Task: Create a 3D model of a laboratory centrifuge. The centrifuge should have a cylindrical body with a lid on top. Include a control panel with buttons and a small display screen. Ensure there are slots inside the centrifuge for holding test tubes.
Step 20:
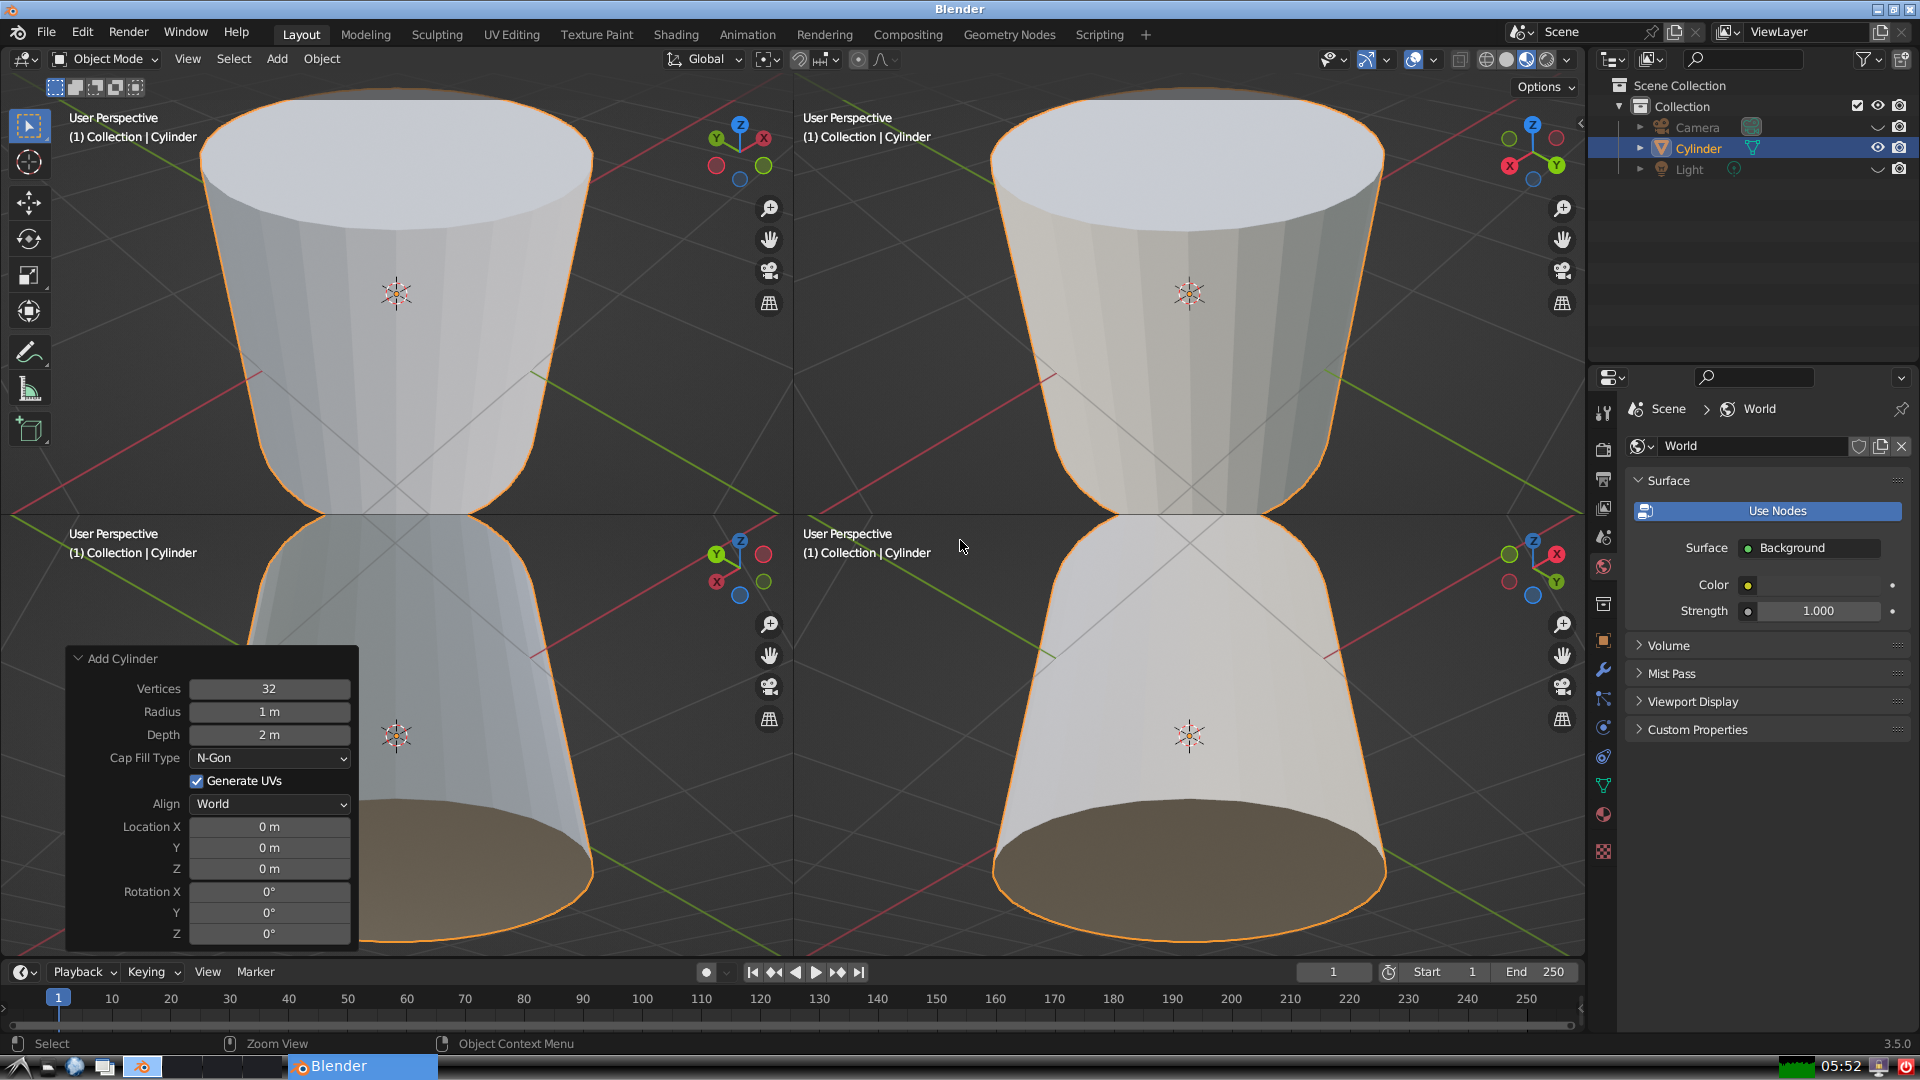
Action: {"mouse_move": [270, 731]}